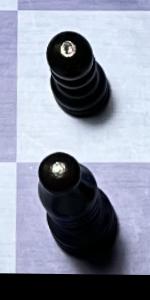
Label: Bishop_Black